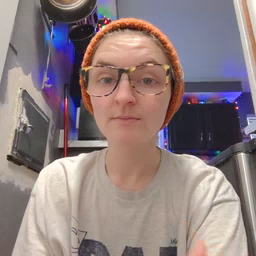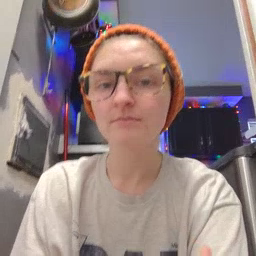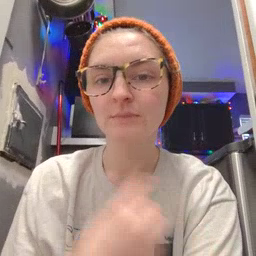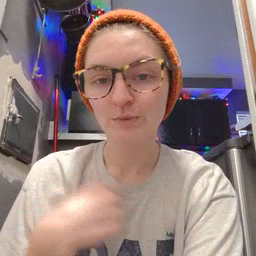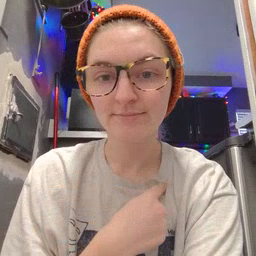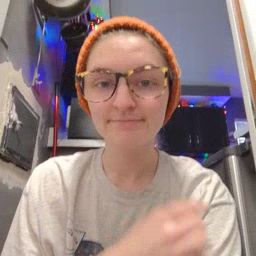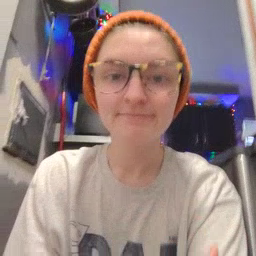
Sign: weus